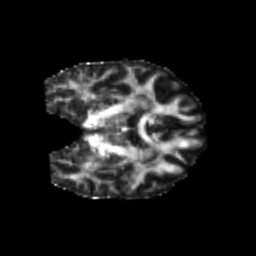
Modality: FA
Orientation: coronal
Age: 24
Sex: female
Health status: healthy
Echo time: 0.074 s